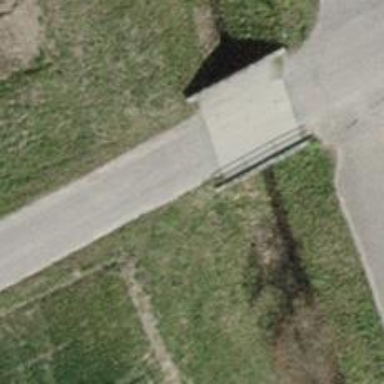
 passing over bridge. The road is suitable for agricultural vehicles."